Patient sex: F
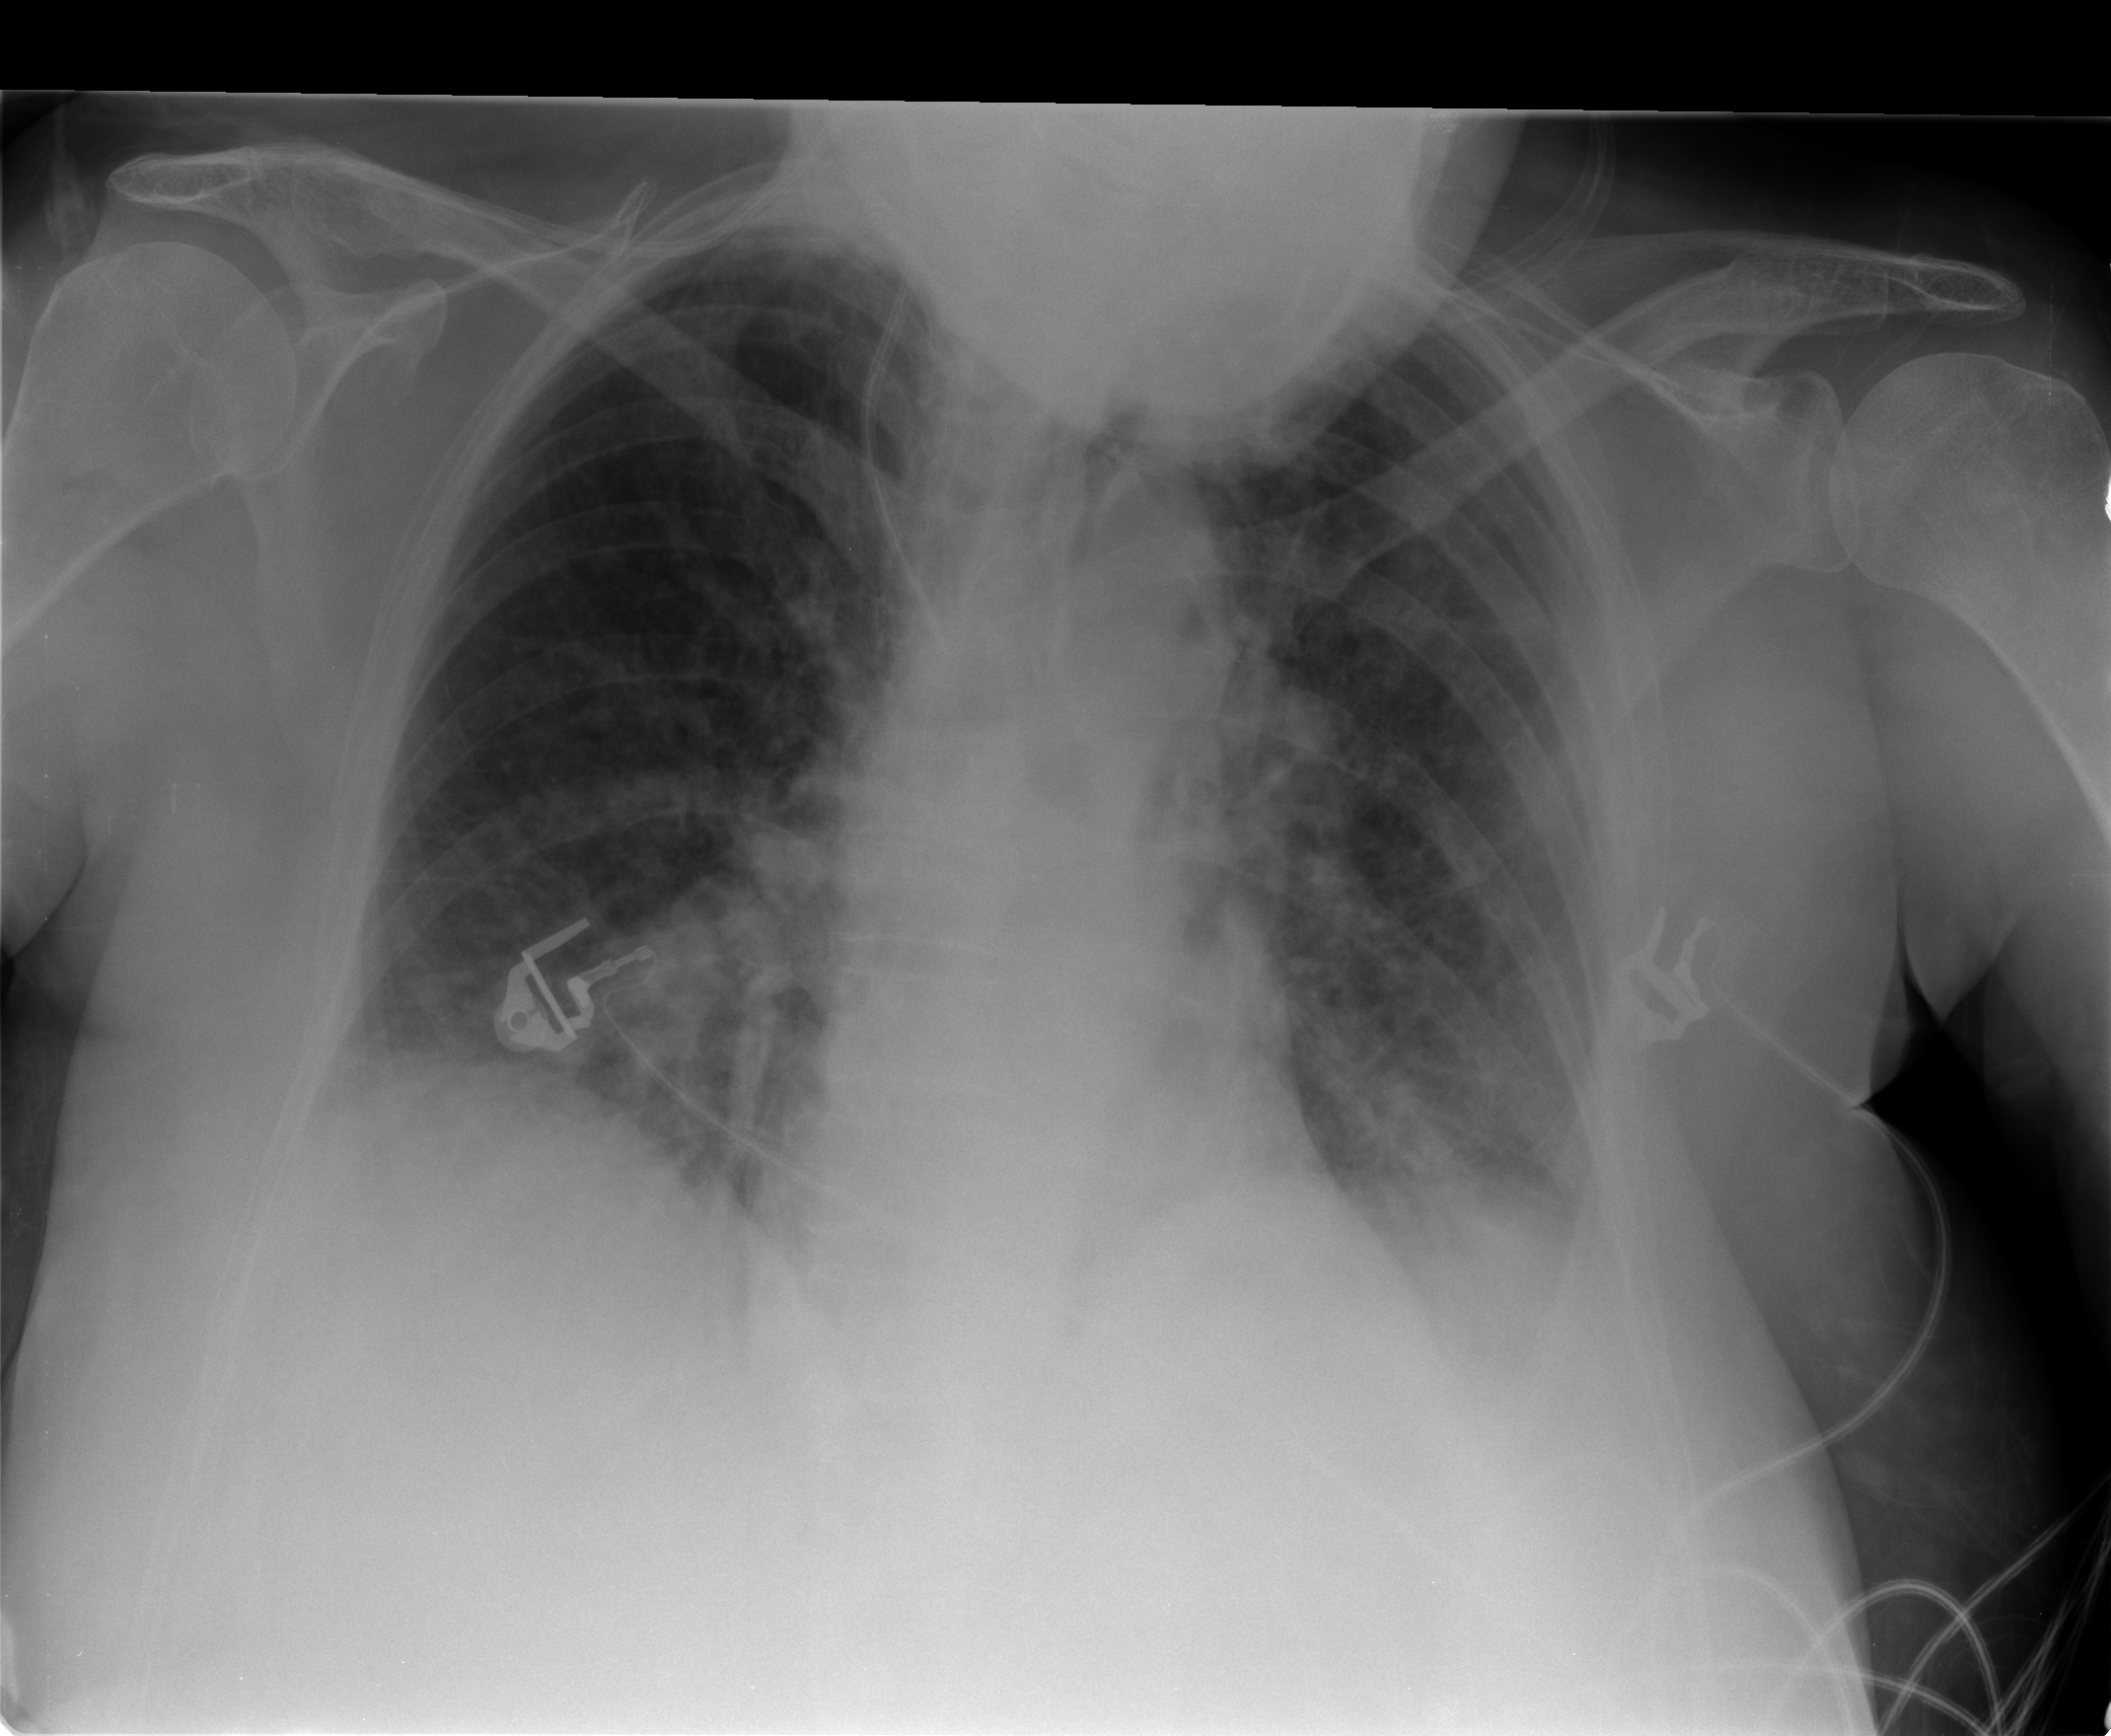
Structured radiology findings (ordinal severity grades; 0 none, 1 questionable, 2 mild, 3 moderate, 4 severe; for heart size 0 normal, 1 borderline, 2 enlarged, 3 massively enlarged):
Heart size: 0
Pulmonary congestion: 1
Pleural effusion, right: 0
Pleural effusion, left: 1
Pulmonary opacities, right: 1
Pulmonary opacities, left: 2
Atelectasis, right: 2
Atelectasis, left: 2